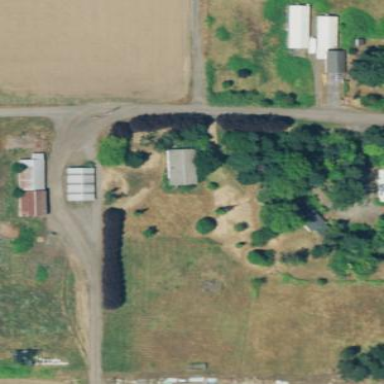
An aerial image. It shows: Farmyard area.